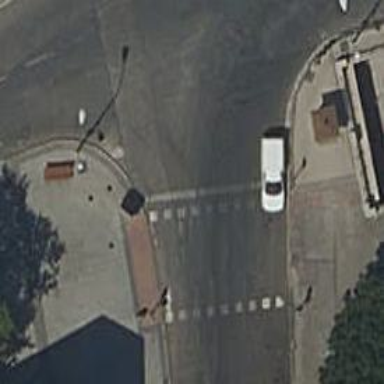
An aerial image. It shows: Road intersection controlled by traffic signals.